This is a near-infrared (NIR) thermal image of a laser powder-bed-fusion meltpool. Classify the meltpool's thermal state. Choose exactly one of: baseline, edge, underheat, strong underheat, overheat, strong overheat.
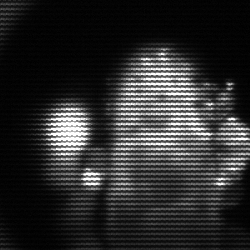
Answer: strong underheat